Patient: sex F, age 66
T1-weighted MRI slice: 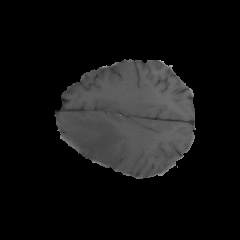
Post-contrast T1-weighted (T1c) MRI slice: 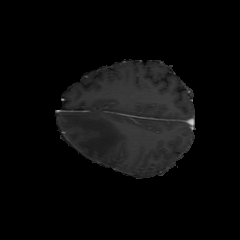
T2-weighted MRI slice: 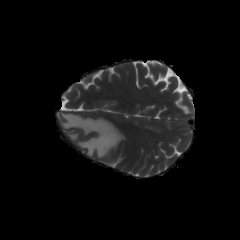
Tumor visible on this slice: yes
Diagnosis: Glioblastoma, IDH-wildtype
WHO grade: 4